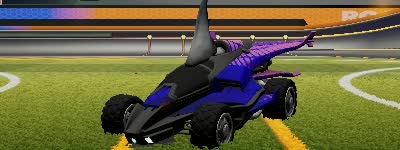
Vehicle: aftershock